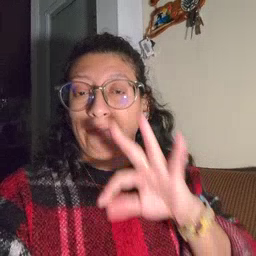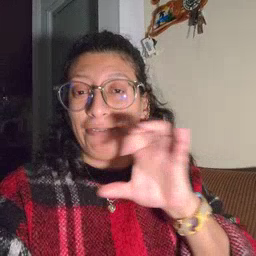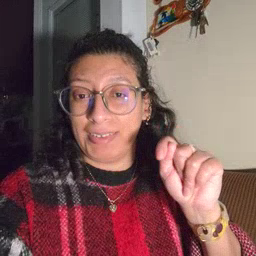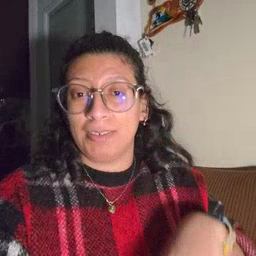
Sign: feet